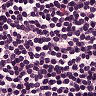
Metastatic tissue present: no